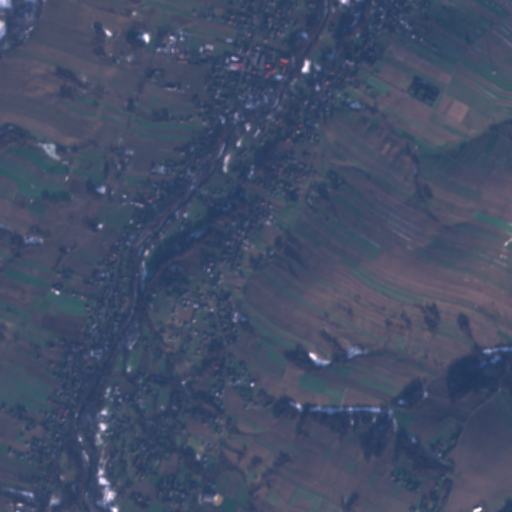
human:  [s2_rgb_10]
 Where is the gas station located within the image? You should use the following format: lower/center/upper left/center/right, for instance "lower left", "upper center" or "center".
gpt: The gas station is located in the upper center of the image.
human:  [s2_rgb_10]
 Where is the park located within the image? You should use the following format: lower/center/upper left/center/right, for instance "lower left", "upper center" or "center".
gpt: The park is located in the upper right of the image.
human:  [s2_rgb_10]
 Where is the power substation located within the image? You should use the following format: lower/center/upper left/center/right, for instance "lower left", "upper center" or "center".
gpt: The power substation is located in the lower center of the image.
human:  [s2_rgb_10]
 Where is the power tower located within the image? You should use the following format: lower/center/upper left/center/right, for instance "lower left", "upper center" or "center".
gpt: The power tower is located in the lower right of the image.
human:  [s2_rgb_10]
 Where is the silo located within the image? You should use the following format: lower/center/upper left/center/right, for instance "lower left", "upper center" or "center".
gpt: The silo is located in the upper center of the image.
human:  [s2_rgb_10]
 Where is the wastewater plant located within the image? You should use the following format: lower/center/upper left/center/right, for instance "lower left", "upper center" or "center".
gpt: The wastewater plant is located in the upper center of the image.
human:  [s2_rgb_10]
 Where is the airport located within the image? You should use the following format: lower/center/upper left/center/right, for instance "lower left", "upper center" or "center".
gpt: There is no airport in the image.